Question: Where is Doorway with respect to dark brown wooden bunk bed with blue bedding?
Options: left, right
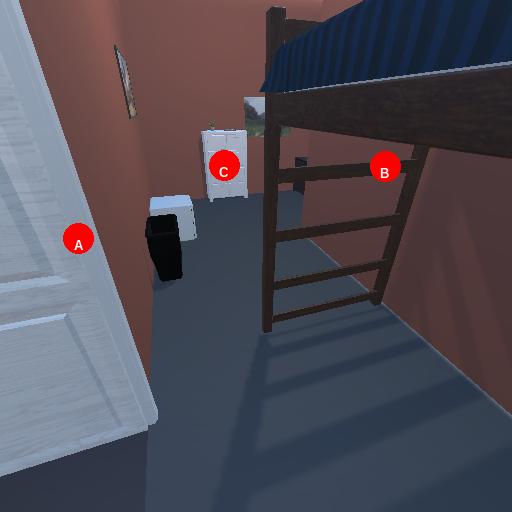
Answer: left